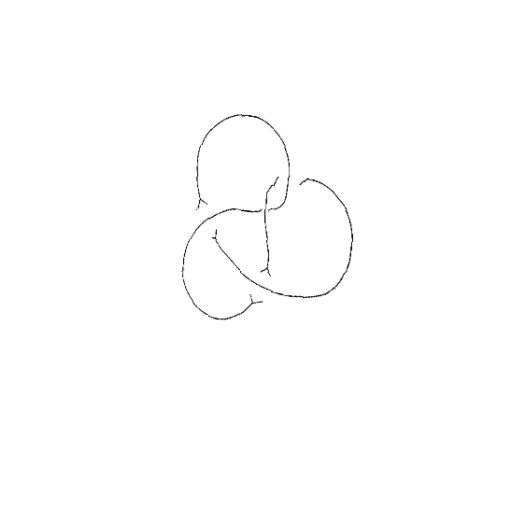
Crossing number: 4